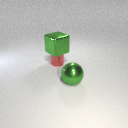
large green metal sphere to the right of small red metal cylinder